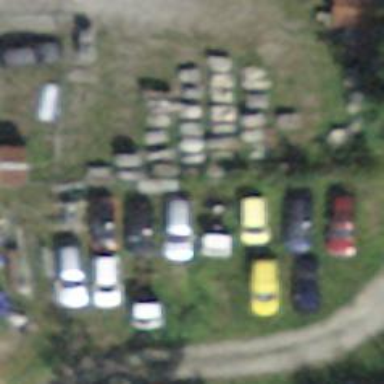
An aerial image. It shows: Building housing car repair shop.